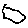
Label: hexagon